Interaction volume radius: 5 \u00c5
Interaction volume height: 20 \u00c5
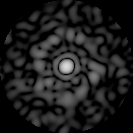
Disorder parameter: 0.8139